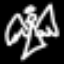
Label: angel